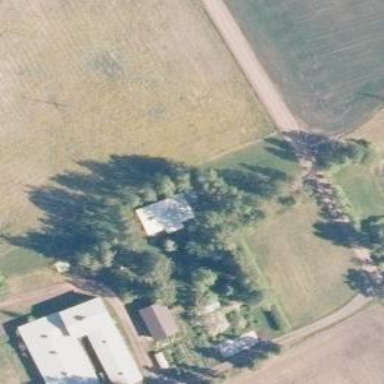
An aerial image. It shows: Farmyard area.